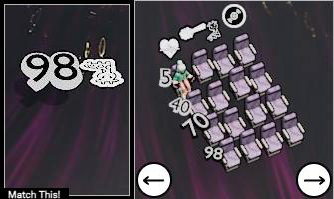
Task: seats
Answer: no